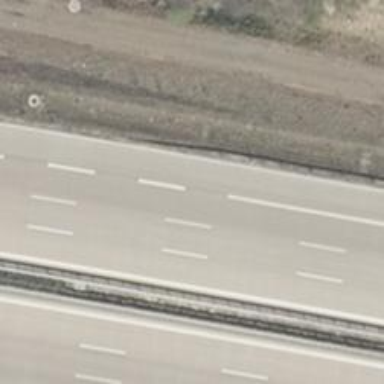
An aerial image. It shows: Motorway with concrete surface.